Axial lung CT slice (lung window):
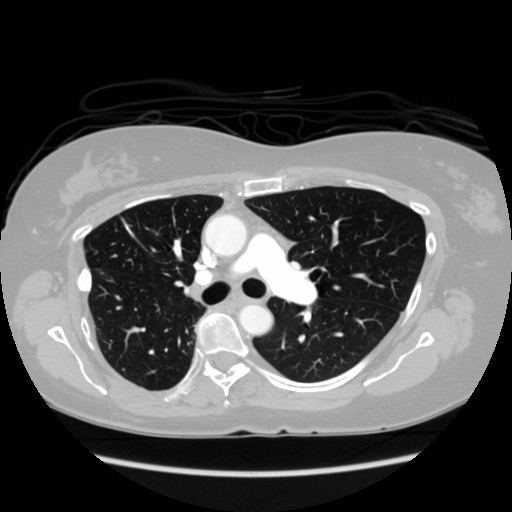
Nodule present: no